Aerial crown-view tile of a tropical tree (Barro Colorado Island, Panama), acquired 20250915:
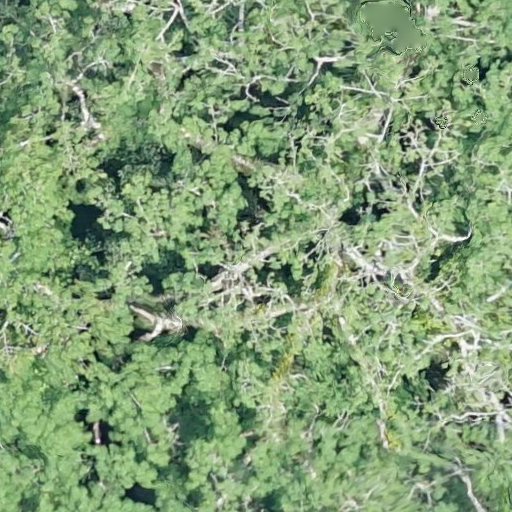
Species: Ceiba pentandra
GBIF accepted scientific name: Ceiba pentandra
Crown area: 1009.463 m²